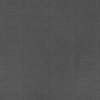
Label: dusty